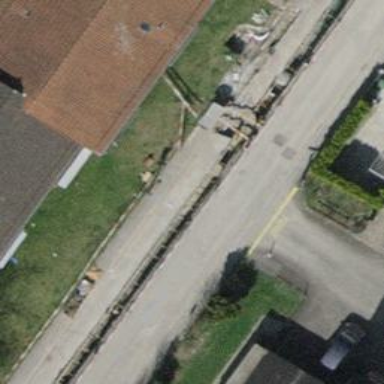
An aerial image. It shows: Residential road with asphalt surface.